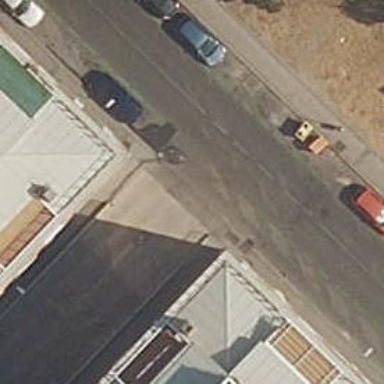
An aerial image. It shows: Residential road with asphalt surface.